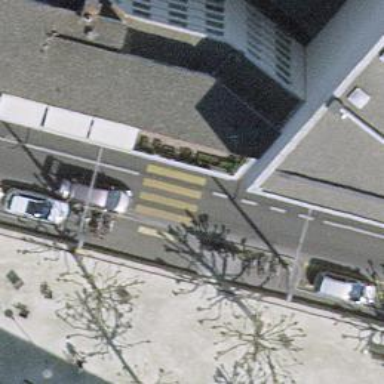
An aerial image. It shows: Marked crossing with zebra stripes on the road.